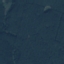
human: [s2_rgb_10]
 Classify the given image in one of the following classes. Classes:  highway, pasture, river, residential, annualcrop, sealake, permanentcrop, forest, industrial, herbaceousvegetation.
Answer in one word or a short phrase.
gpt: Forest